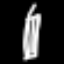
Label: pencil